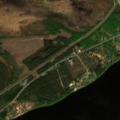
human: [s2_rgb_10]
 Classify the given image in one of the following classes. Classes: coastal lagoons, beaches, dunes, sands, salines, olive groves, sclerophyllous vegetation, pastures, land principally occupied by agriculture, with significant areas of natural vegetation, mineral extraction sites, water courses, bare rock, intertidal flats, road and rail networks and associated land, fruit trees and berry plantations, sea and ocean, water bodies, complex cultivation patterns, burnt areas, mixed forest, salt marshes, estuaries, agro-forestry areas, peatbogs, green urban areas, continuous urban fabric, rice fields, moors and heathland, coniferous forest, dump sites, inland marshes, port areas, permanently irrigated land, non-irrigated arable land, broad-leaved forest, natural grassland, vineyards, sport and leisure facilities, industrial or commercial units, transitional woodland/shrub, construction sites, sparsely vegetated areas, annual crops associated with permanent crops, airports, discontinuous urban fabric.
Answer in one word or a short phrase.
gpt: coniferous forest, mixed forest, peatbogs, water courses